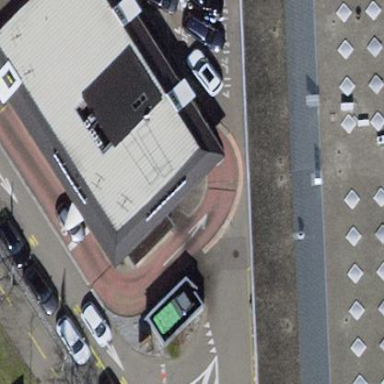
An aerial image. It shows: Fast food restaurant in building.